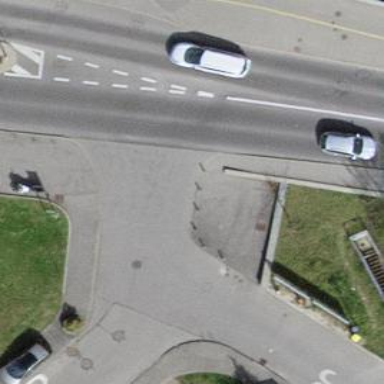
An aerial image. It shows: Unmarked road crossing.